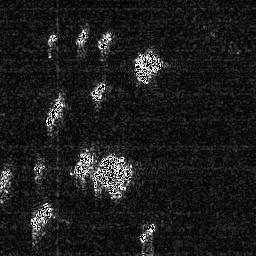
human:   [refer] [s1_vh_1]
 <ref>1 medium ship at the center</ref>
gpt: <box>[[26, 57, 34, 69, 0]]</box>

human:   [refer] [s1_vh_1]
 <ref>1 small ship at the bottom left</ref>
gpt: <box>[[0, 64, 4, 76, 0]]</box>

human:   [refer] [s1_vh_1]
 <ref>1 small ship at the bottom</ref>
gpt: <box>[[53, 85, 60, 94, 0]]</box>

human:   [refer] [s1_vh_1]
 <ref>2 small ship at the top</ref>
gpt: <box>[[28, 10, 35, 17, 0]], [[36, 11, 44, 19, 0]]</box>